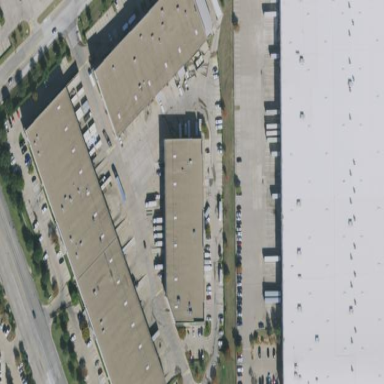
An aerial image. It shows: Warehouse building.